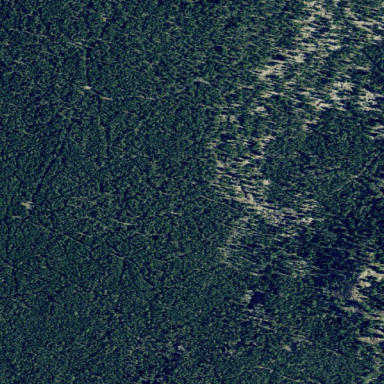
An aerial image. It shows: Forest area.